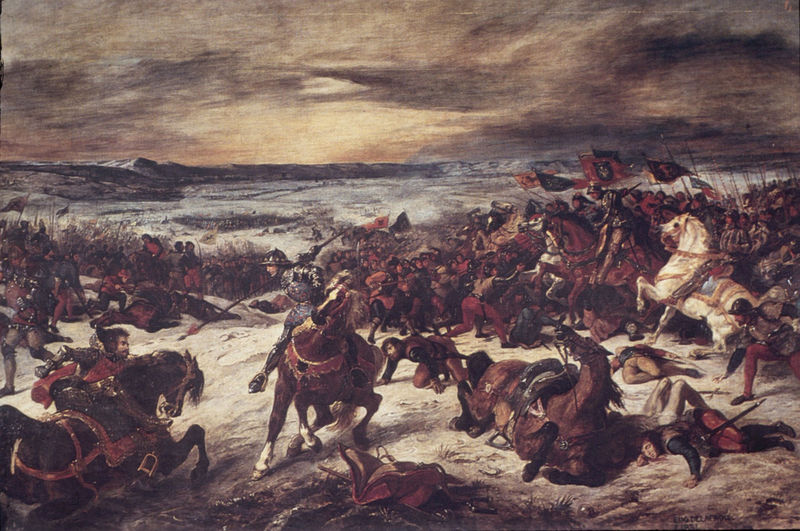
Titel: Bataille de Nancy, Schlacht von Nancy
Künstler: Eugène Delacroix
Standort: Nancy
Institution: Musée des Beaux-Arts
Schlagwörter: berg, blau, dunkel, felsen, gemälde, himmel, kampf, kämpfer, meer, schatten, weiß, wolken, landschaft, menschen, ocker, sand, sitzen, ufer, braun, frankreich, grau, licht, männer, orange, schwarz, rot, schnee, tiere, wiese, wolke, beige, bart, mord, tod, tot, dämmerung, ebene, erde, feld, horizont, hügel, sonnenaufgang, weite, sonne, boden, kontrast, pferd, pferde, reiter, mähne, reiten, sattel, steigbügel, zaumzeug, zügel, strand, liegen, düster, fahnen, fahne, flagge, russland, berge, gebirge, nebel, sonnenuntergang, violett, winter, angst, banner, krieg, schlacht, sturm, untergang, unwetter, wetter, historienbild, lanze, soldaten, aufgang, fallen, blut, kälte, schwert, schwerter, uniform, leichen, soldat, tote, helm, ritter, armee, heer, kämpfen, rüstung, schimmel, wappen, helme, sterben, kavallerie, ross, krieger, sturz, historienmalerei, wut, lanzen, speer, speere, flaggen, töten, rösser, gefallene, stechen, hengst, schlachtfeld, schutz, nation, standarte, satteldecke, nationen, rüstungen, standarten, fahnenstangen, grausam, schlachtenbild, kampfgetümmel, mongole, armeen, sclacht, raserei, krig, nationalität, schlachtpferd, schlachtpferde, schutzanzug, zaumsäug, grausamkeit, schlacht krieg